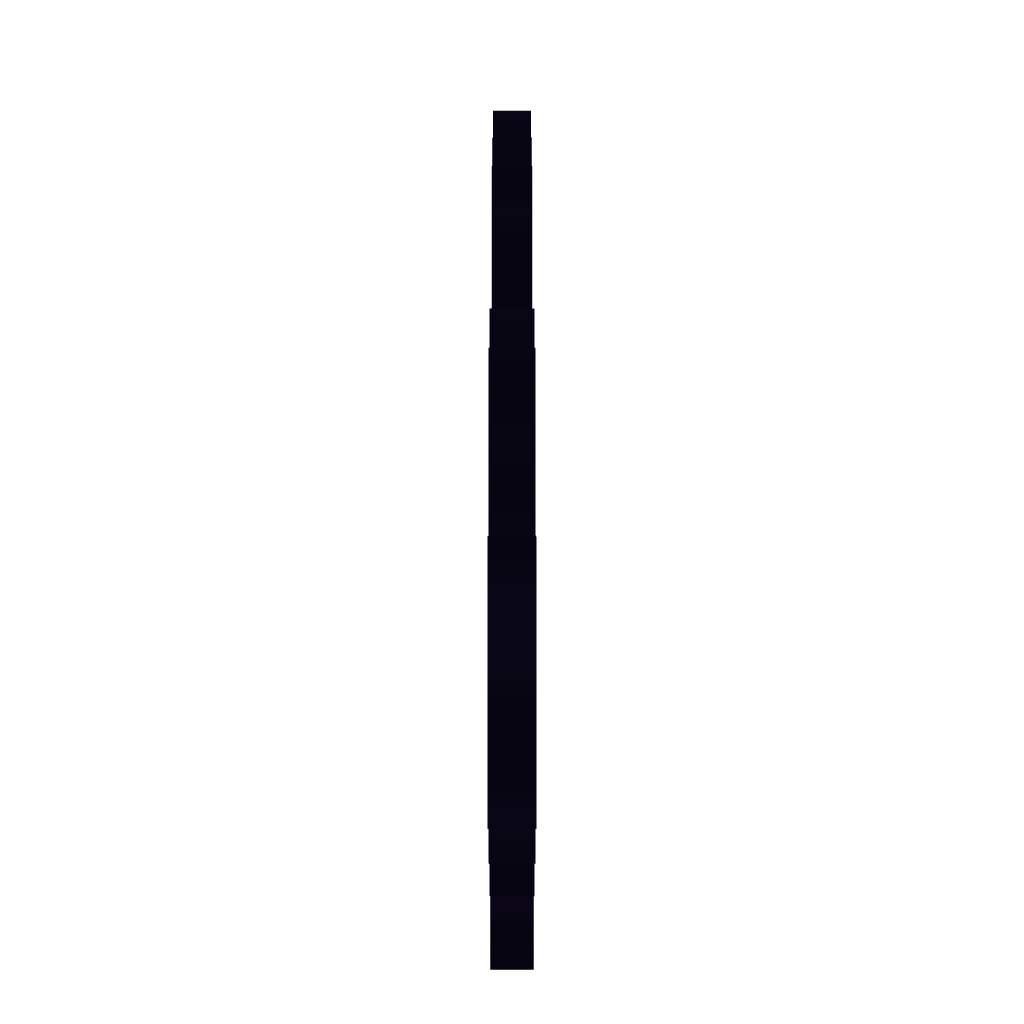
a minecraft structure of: Nyan Cat!